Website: macys
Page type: delivery-shipping
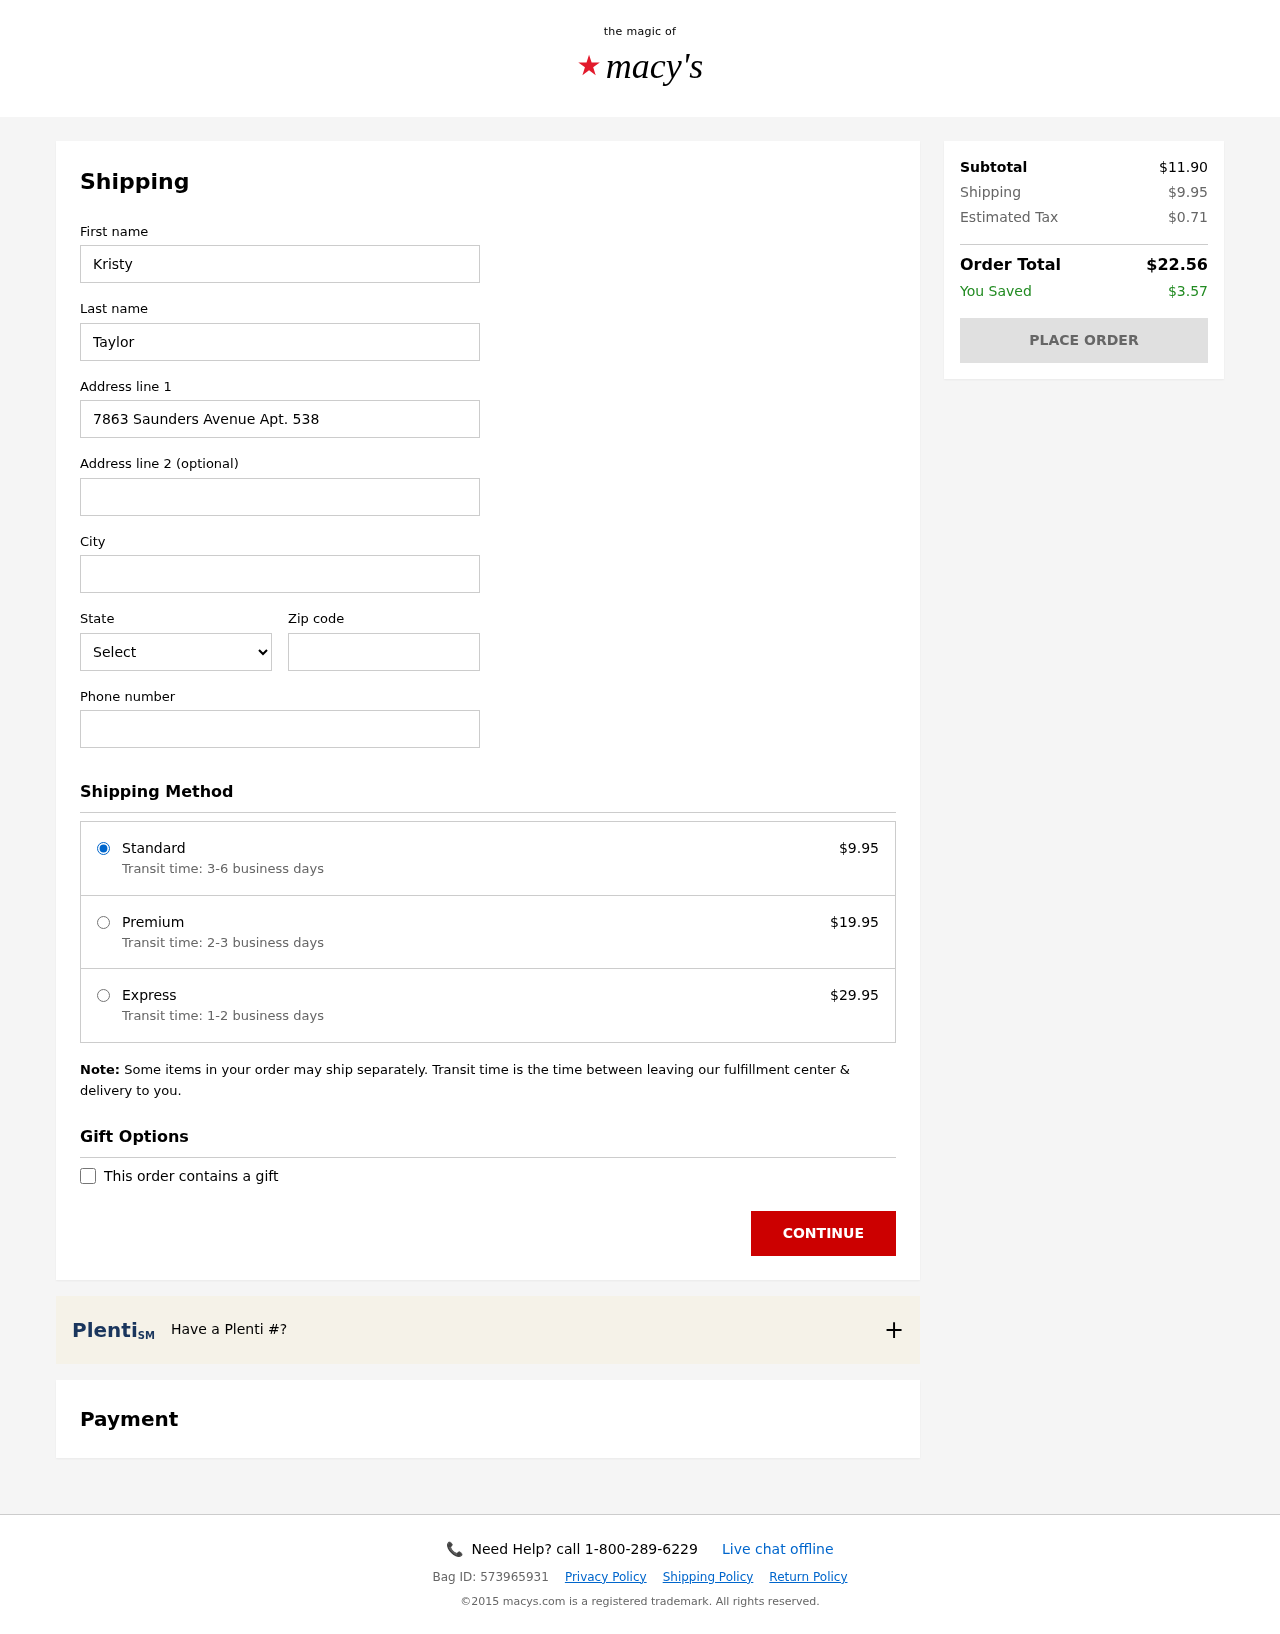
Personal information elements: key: PII_CITY
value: Munozmouth
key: PII_FIRSTNAME
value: Kristy
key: PII_LASTNAME
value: Taylor
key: PII_PHONE
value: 7367965658
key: PII_POSTCODE
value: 12861
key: PII_STATE_ABBR
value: SC
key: PII_STREET
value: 7863 Saunders Avenue Apt. 538
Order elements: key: ORDER_SHIPPING_COST
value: $9.95
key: ORDER_SHIPPING_PREMIUM
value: $19.95
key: ORDER_SHIPPING_EXPRESS
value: $29.95
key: ORDER_SUBTOTAL
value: $11.90
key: ORDER_TAX
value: $0.71
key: ORDER_TOTAL
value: $22.56
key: ORDER_SAVINGS
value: $3.57